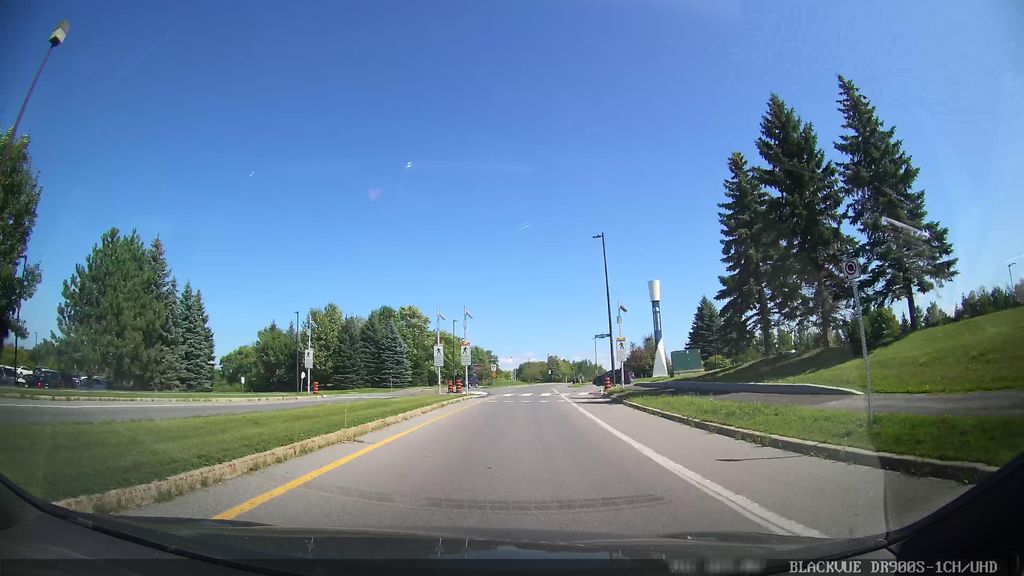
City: ottawa-gatineau